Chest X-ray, PA view. Patient: 29 years old, sex M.
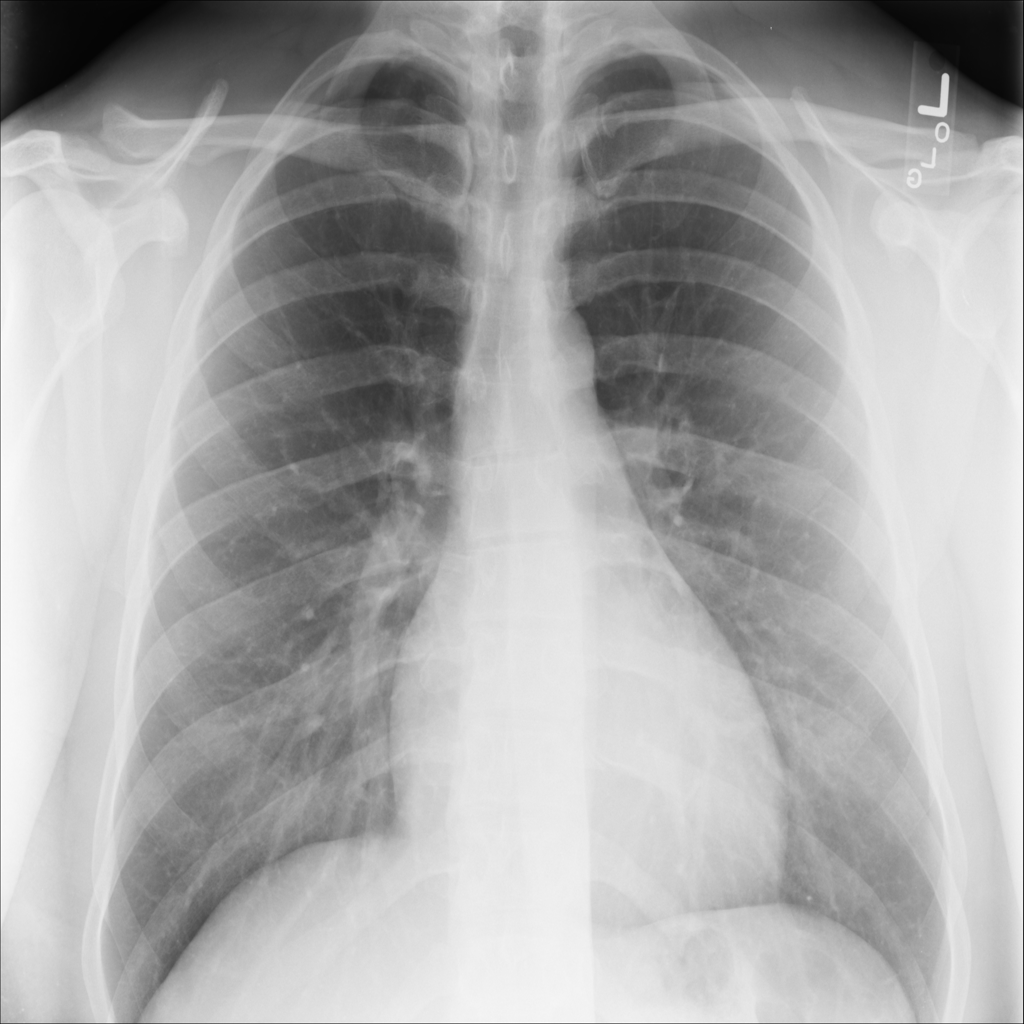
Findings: No Finding